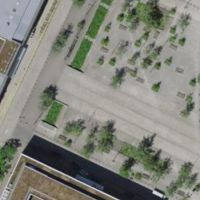
EUNIS habitat code: 54
Species observed at this site:
Tachymarptis melba
Epilobium hirsutum
Euphorbia cyparissias